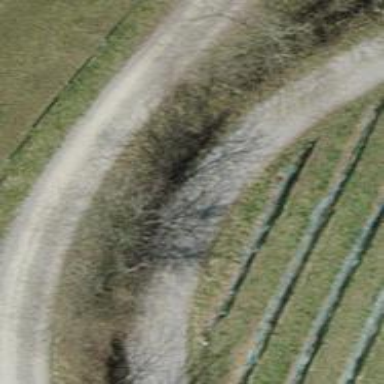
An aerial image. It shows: Pebblestone track with grade2 tracktype.